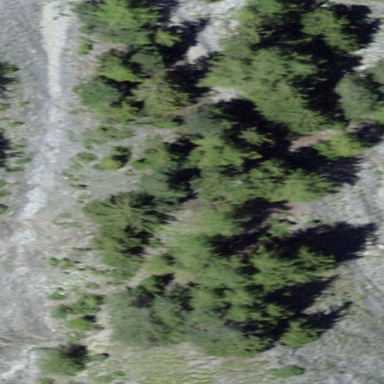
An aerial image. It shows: Forest area.